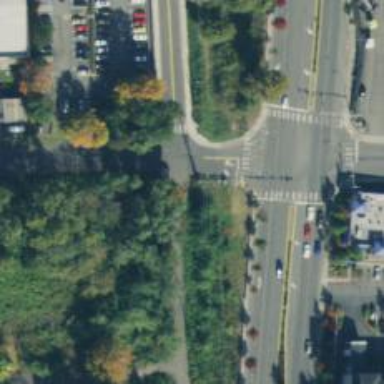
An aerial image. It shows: Footway.